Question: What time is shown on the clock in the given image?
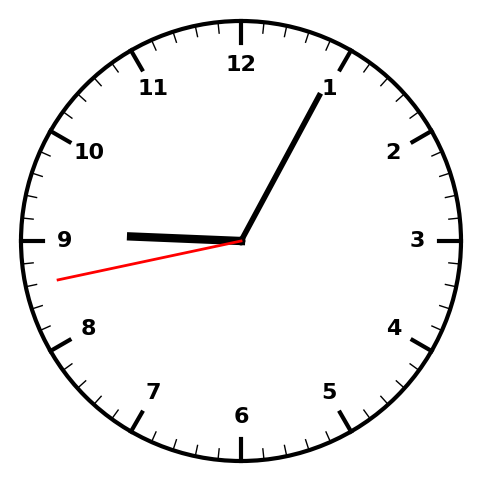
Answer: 09:04:43